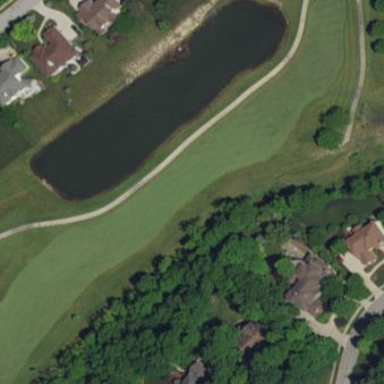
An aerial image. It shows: Grassy area designated as golf fairway.